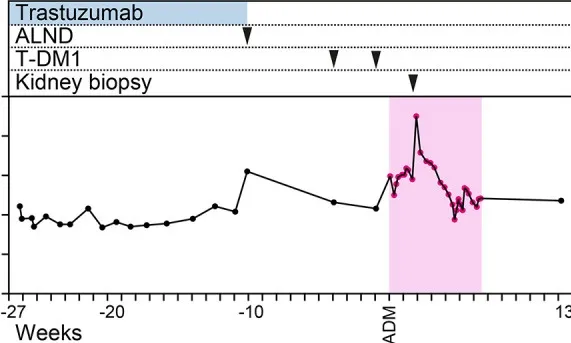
Time course of the case. Time course of serum creatinine levels, trastuzumab and T-DM1 infusions, and kidney biopsy. Abbreviations: ADM, admission; ALND, axillary lymph node dissection; T-DM1, ado-trastuzumab emtansine.
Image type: chart (chart)